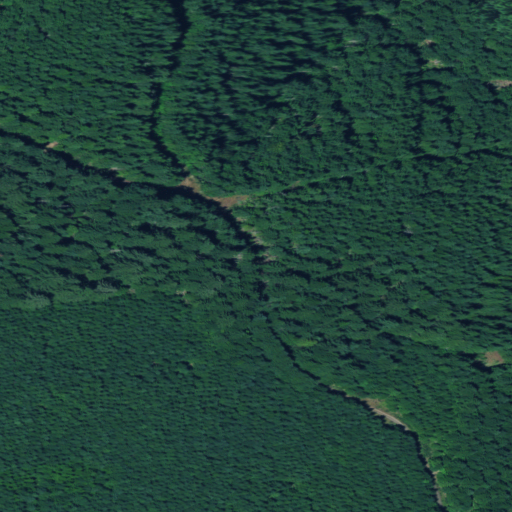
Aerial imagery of ridge(s) in Oregon named Middle Ridge containing only evergreen forest